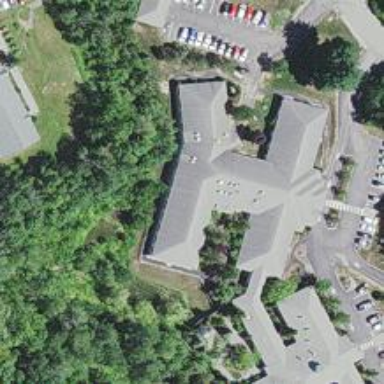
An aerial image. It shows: Nursing home.